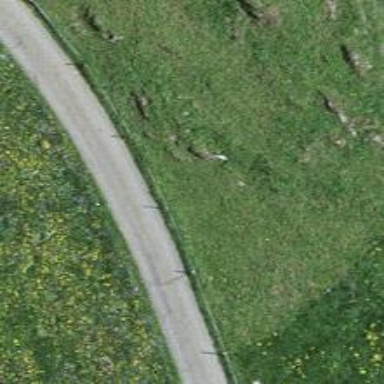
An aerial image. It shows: Well-maintained track road with grade 1 tracktype.